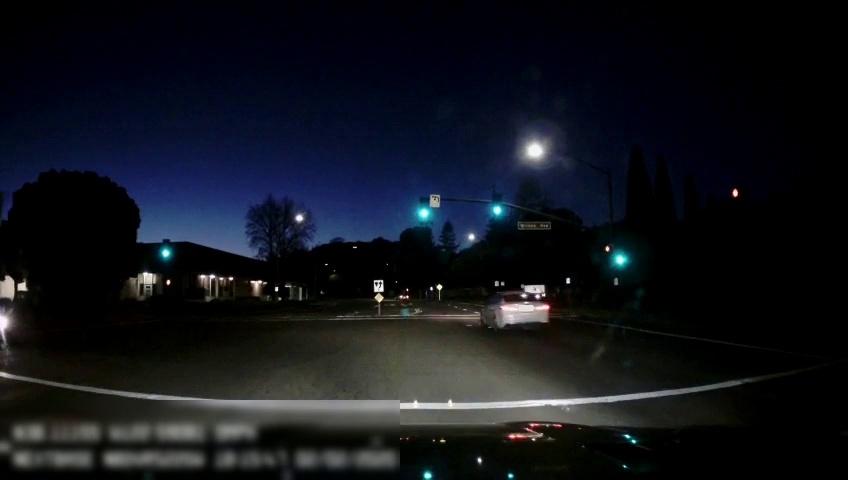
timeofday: Night
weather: Other
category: Drivable Space
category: Vehicles | Car
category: Vehicles | SUV
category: Lanes | Alternate Lane
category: Lanes | Current Lane
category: Traffic | Lights
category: Traffic | Lights
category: Traffic | Lights
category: Traffic | Lights
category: Traffic | Signs
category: Traffic | Signs
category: Traffic | Signs